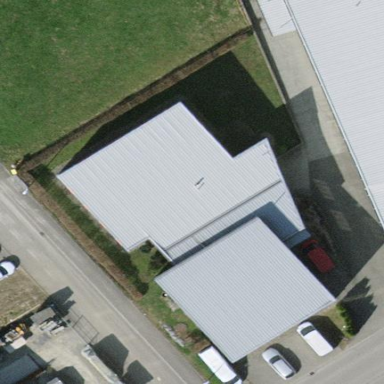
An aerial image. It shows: Industrial building.